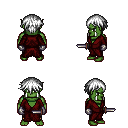
a pixel art fantasy rpg character, male body template, orc, green skin, red robe, gold greaves, white short bangs hairstyle, metal gloves, dagger, four views (front, back, left, right), 2x2 character sprite sheet, small pixel art, hard edges, no anti-aliasing